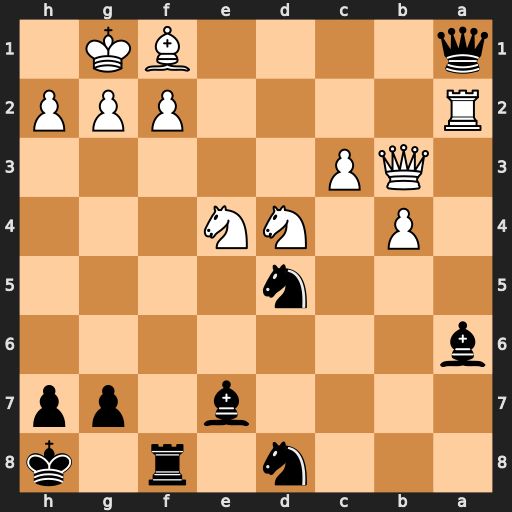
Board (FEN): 3n1r1k/4b1pp/b7/3n4/1P1NN3/1QP5/R4PPP/q4BK1
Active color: b
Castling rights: -
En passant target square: -
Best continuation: Qxf1#